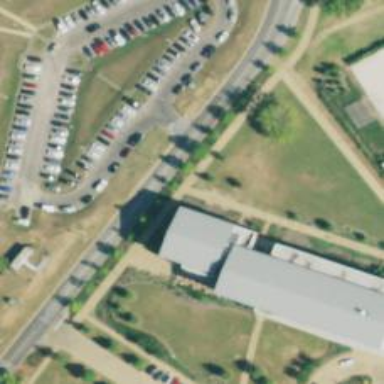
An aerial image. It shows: Handball court.